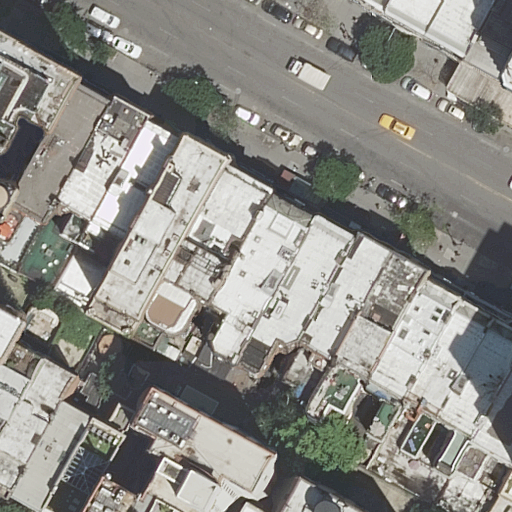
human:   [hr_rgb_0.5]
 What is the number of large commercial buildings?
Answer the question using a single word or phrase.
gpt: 0

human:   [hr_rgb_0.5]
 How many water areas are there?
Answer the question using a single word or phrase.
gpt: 0

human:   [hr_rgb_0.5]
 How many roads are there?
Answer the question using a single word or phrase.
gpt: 1

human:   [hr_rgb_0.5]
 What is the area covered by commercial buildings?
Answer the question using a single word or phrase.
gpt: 0m2

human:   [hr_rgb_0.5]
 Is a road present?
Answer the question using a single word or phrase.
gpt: yes

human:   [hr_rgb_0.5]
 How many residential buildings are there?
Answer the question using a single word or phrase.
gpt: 27

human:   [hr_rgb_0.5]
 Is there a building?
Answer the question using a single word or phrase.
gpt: yes

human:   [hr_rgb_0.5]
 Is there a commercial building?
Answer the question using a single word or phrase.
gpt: no

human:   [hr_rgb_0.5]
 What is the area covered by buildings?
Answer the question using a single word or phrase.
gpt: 6527m2

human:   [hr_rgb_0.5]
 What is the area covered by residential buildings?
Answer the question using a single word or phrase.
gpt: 6527m2

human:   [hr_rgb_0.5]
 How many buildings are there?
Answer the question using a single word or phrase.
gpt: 27

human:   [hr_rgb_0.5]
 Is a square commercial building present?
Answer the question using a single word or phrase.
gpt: no

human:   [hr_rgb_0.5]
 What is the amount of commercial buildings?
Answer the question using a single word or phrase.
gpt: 0

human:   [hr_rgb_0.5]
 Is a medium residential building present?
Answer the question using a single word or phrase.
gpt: yes

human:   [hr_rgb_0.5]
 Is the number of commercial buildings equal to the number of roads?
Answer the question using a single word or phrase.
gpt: no

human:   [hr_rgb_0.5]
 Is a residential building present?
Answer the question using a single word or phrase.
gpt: yes

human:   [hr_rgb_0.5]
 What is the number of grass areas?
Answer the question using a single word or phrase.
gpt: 0

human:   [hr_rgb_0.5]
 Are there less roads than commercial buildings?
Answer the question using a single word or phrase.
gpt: no

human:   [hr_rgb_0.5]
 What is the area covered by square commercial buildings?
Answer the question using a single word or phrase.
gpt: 0m2

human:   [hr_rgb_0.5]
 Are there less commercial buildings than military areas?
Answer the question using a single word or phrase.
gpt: no

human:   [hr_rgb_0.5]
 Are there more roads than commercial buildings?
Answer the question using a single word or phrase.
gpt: yes

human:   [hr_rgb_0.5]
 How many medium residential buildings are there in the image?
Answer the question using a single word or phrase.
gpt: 17

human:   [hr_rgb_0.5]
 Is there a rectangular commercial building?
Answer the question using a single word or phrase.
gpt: no

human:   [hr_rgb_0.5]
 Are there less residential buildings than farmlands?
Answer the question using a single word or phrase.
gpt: no

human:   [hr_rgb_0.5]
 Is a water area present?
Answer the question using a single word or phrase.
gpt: no

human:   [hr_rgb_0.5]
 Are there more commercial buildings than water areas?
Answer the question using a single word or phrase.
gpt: no

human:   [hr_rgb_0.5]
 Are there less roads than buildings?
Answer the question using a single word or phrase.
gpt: yes

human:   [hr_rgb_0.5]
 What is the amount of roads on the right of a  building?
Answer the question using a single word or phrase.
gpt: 1

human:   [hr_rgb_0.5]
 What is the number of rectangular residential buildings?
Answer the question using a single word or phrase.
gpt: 13

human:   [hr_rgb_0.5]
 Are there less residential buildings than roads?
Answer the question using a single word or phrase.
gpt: no

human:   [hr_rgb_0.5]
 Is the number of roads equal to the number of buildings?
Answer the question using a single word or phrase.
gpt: no

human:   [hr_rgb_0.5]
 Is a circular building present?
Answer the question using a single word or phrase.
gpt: no

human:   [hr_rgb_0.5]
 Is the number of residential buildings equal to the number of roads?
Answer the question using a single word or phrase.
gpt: no

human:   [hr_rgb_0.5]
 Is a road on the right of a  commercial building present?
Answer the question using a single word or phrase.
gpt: no

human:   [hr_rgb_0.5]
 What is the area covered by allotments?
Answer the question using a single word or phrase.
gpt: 0m2

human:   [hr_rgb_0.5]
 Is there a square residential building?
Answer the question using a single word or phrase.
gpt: no

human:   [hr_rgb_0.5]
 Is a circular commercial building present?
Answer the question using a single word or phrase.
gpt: no

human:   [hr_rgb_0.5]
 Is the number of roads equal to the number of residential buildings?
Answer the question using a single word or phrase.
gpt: no

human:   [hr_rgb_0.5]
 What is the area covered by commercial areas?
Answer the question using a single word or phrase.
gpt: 0m2

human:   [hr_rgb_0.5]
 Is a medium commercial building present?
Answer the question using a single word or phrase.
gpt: no

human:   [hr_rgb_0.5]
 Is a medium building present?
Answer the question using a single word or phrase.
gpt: yes

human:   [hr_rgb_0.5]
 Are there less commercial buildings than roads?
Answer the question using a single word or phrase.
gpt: yes

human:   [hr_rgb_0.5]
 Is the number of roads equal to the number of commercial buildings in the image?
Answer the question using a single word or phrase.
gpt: no

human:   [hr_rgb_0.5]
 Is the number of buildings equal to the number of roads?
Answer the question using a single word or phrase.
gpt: no

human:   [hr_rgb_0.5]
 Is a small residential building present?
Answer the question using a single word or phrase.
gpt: yes

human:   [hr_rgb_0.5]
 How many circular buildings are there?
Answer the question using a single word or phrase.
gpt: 0

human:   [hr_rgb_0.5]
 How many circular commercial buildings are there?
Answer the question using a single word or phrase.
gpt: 0

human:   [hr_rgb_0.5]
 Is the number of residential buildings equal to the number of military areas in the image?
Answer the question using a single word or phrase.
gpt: no

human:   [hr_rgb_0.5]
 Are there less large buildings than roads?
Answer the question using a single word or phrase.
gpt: no

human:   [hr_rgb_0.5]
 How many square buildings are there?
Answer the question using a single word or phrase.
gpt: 0

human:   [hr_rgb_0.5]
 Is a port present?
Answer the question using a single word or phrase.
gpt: no

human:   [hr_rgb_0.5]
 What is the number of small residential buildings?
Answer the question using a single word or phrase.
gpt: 8

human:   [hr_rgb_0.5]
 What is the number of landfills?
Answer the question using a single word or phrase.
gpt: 0

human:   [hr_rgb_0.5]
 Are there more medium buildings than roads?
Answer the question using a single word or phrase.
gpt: yes

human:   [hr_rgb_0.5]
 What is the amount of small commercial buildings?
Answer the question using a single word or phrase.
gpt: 0

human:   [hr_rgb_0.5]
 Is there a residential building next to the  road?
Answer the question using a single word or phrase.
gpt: yes

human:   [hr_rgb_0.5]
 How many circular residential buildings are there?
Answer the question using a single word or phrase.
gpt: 0

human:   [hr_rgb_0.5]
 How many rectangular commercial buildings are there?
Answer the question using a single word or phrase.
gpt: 0

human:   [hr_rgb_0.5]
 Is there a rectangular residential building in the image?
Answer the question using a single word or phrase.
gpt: yes

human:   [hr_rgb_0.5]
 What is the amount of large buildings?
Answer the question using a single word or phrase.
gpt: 2

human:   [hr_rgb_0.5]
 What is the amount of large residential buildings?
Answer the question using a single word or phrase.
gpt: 2

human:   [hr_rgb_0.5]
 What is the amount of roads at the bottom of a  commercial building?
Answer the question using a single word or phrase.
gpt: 0

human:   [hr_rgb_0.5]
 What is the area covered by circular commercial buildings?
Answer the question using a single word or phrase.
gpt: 0m2

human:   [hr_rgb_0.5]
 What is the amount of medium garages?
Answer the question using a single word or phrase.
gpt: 0